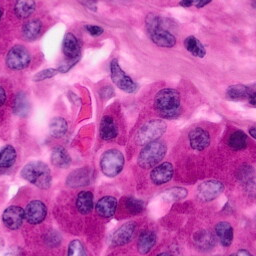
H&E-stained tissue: Pancreatic